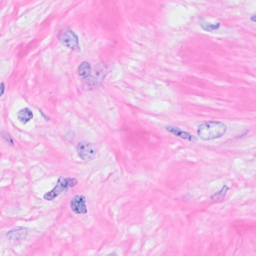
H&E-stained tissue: Breast